Question: i was following the David Brackeen's Developing Games in Java book and i made a simple script that allows to enter windowed mode. Well .. the problem is that when i draw the buttons the title bar overlaps them . Is there a way to fix it ?
ScreenShot:

See it? The bar overlaps the buttons!
Here is the netbeans project (the main source file is MenuTest): <URL>
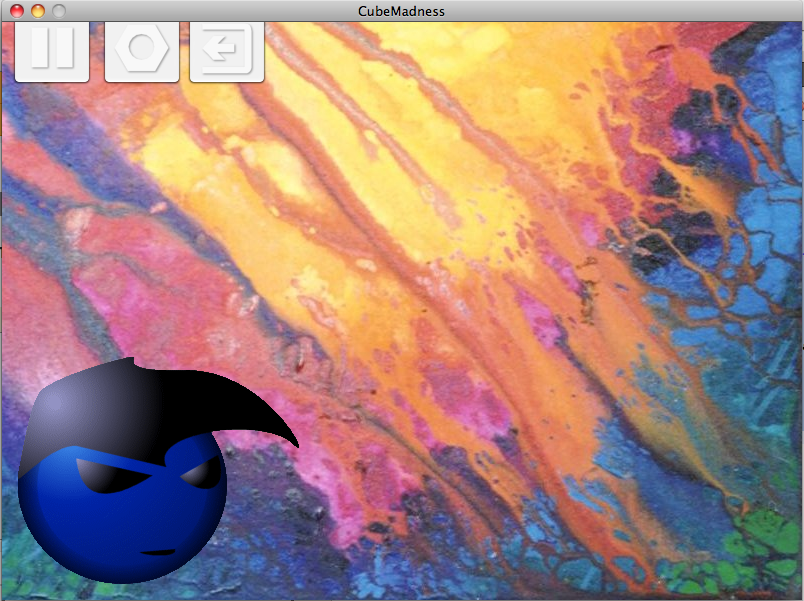
Answer: 1) use proper <URL> instead of 'setSize' / 'setBounds'
2) use 'paintComponent()' for Swing JComponents instead of 'paint()' method
3) use <URL>